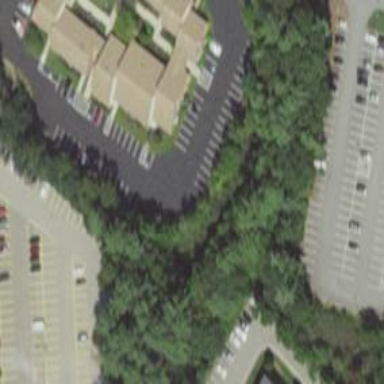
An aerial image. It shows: Parking space is available.